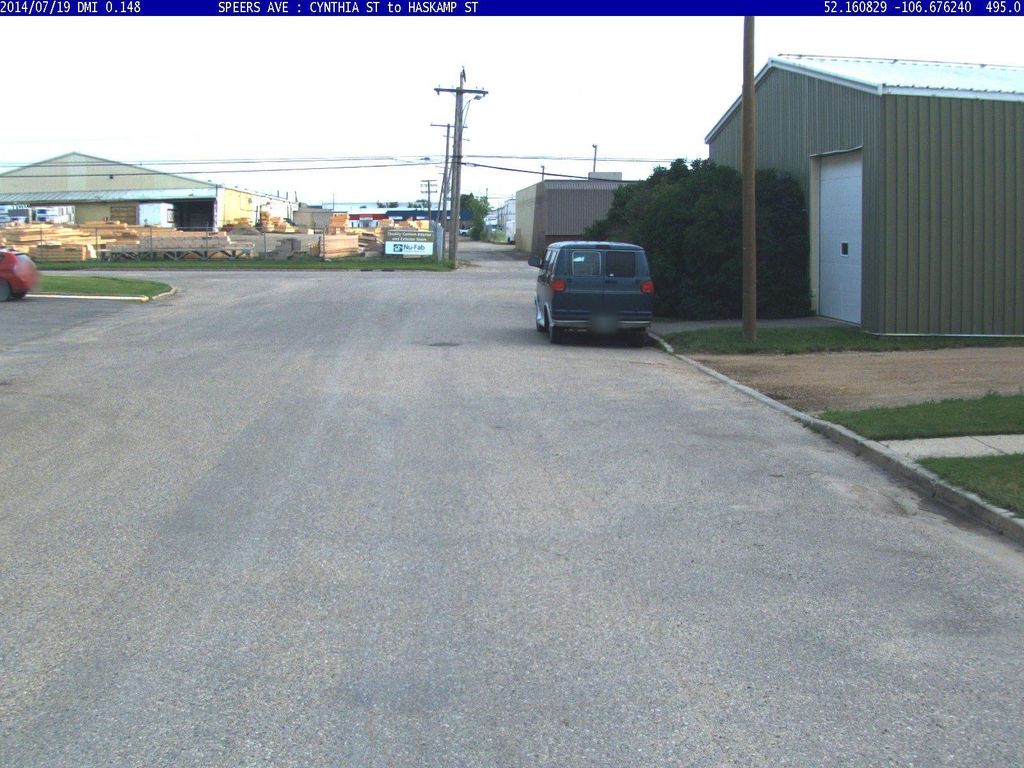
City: saskatoon